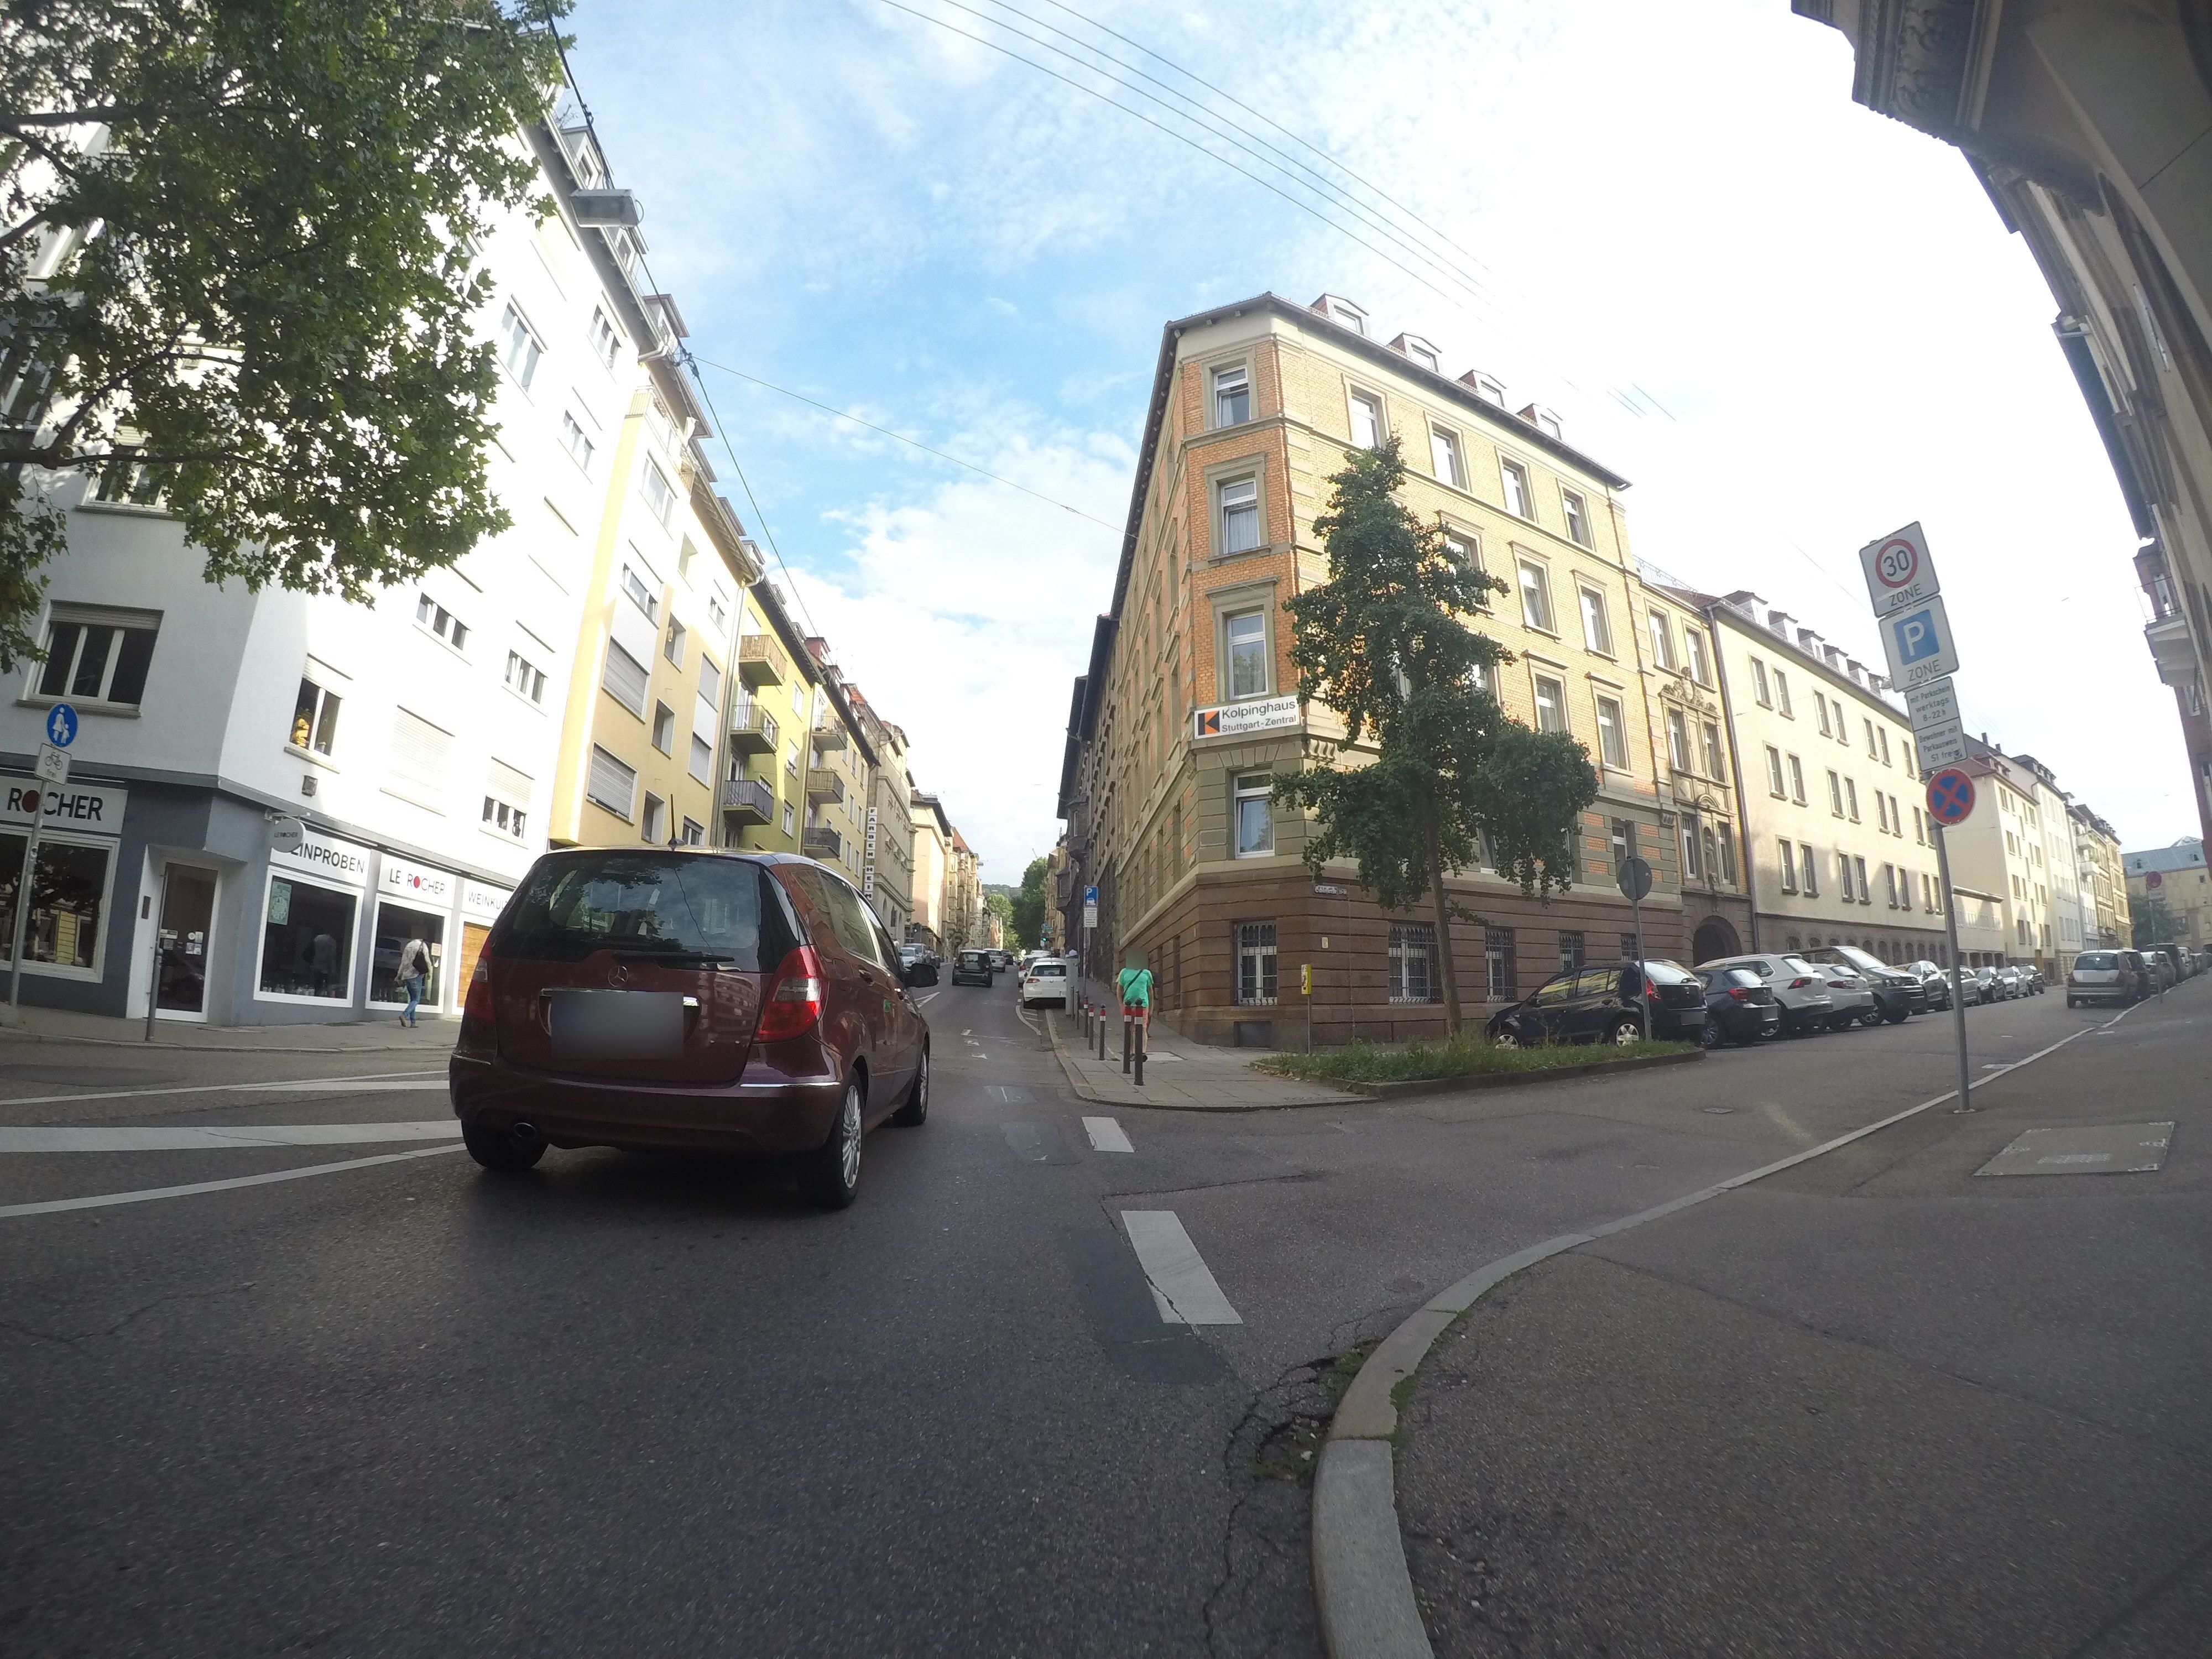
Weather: cloudy
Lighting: day
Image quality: good
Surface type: driving surface
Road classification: secondary
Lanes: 2
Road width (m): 4
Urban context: urban centre
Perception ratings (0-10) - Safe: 4.94, Lively: 9.31, Beautiful: 7.13, Boring: 2.04, Depressing: 2.56, Wealthy: 9.52